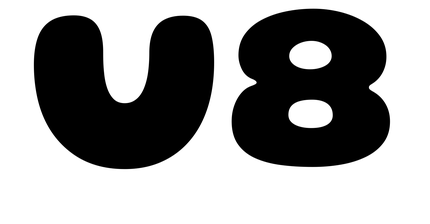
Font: Gluten_ExtraBold